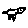
Label: cat